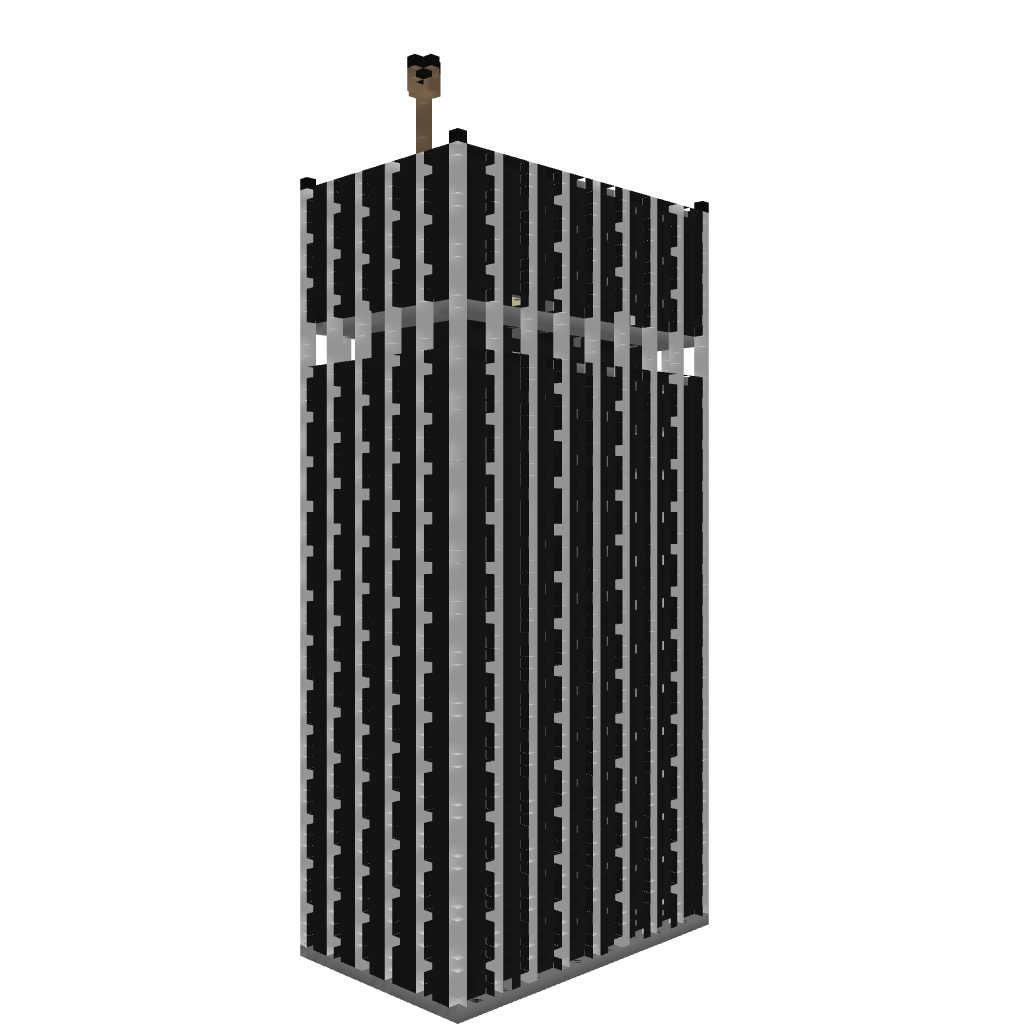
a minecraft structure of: Modern Glass and Iron Skyscraper